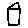
Label: house